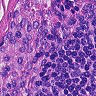
Metastatic tissue present: no